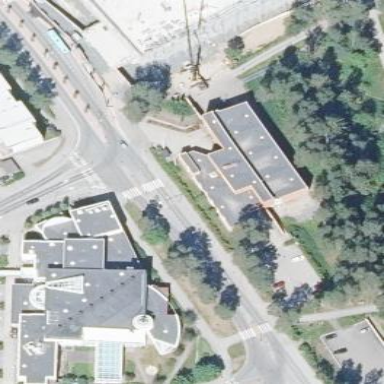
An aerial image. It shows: Building that serves as library.